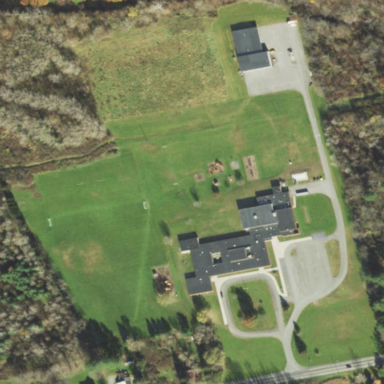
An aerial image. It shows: School.